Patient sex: F
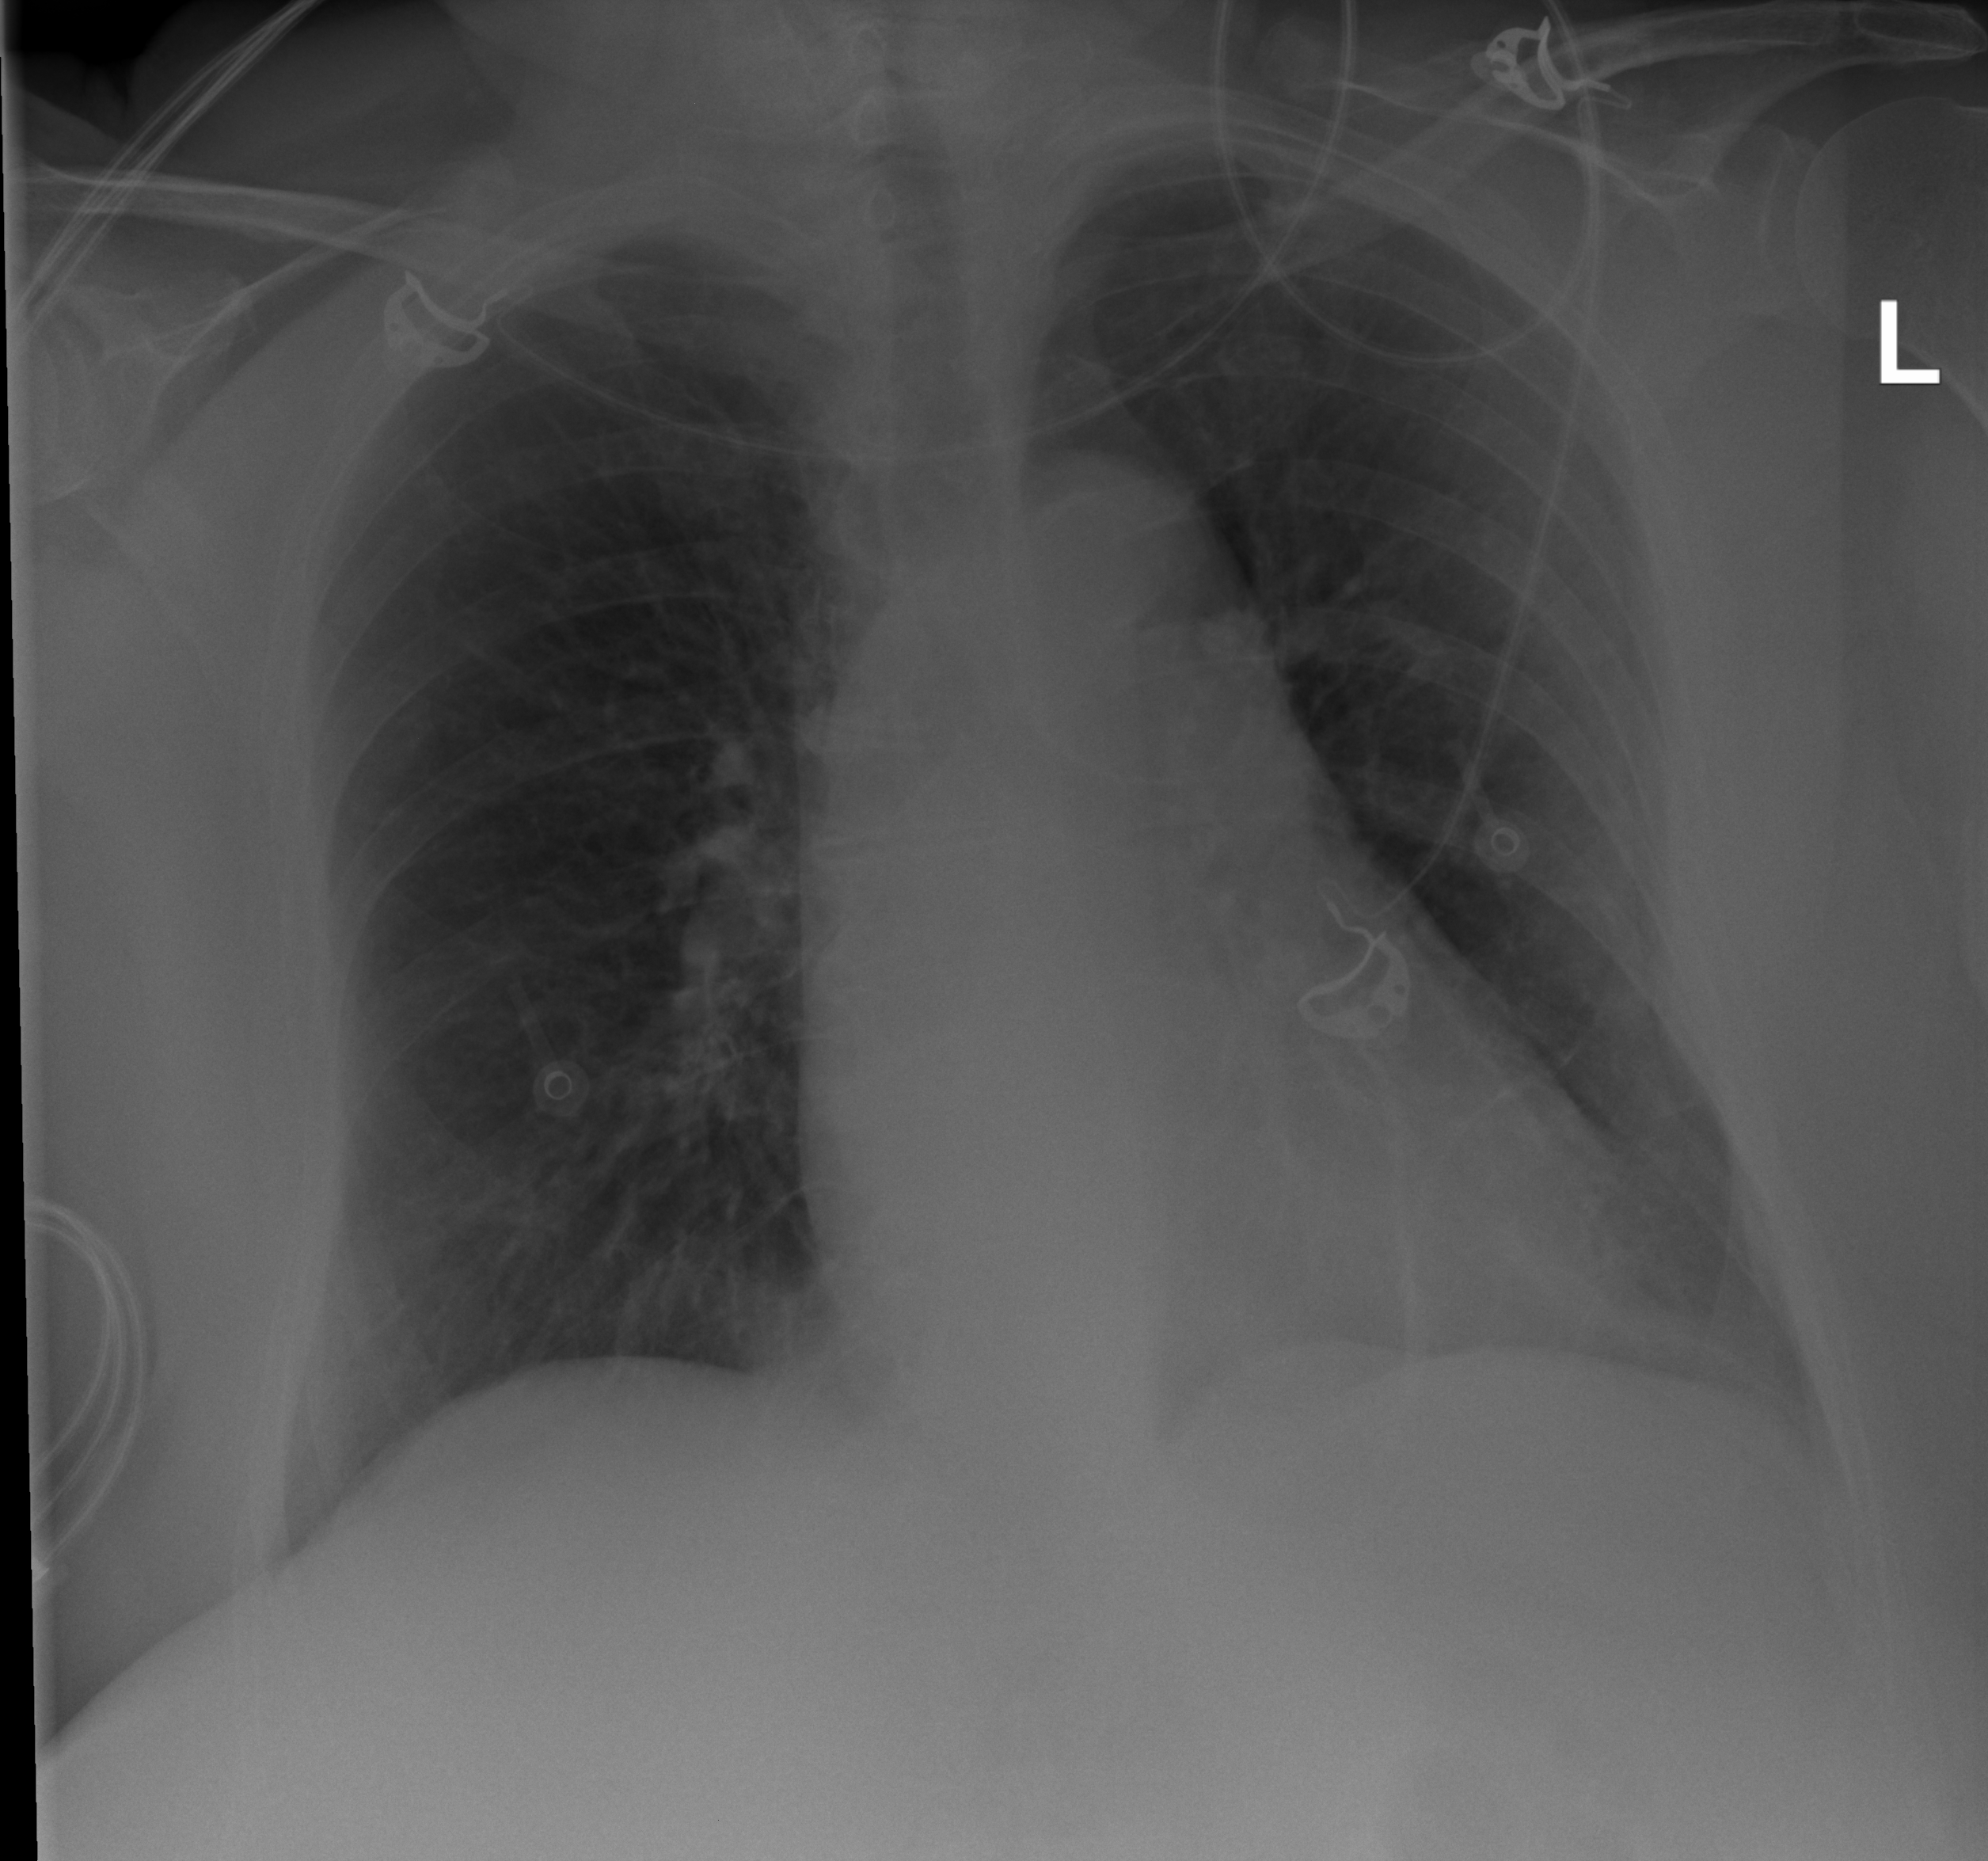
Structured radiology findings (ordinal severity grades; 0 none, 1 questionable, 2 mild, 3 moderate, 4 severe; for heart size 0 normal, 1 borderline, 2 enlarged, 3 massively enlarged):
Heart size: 0
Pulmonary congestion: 0
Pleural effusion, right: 0
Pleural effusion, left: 0
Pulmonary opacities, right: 0
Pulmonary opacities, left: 0
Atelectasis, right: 0
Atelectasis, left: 2